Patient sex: M
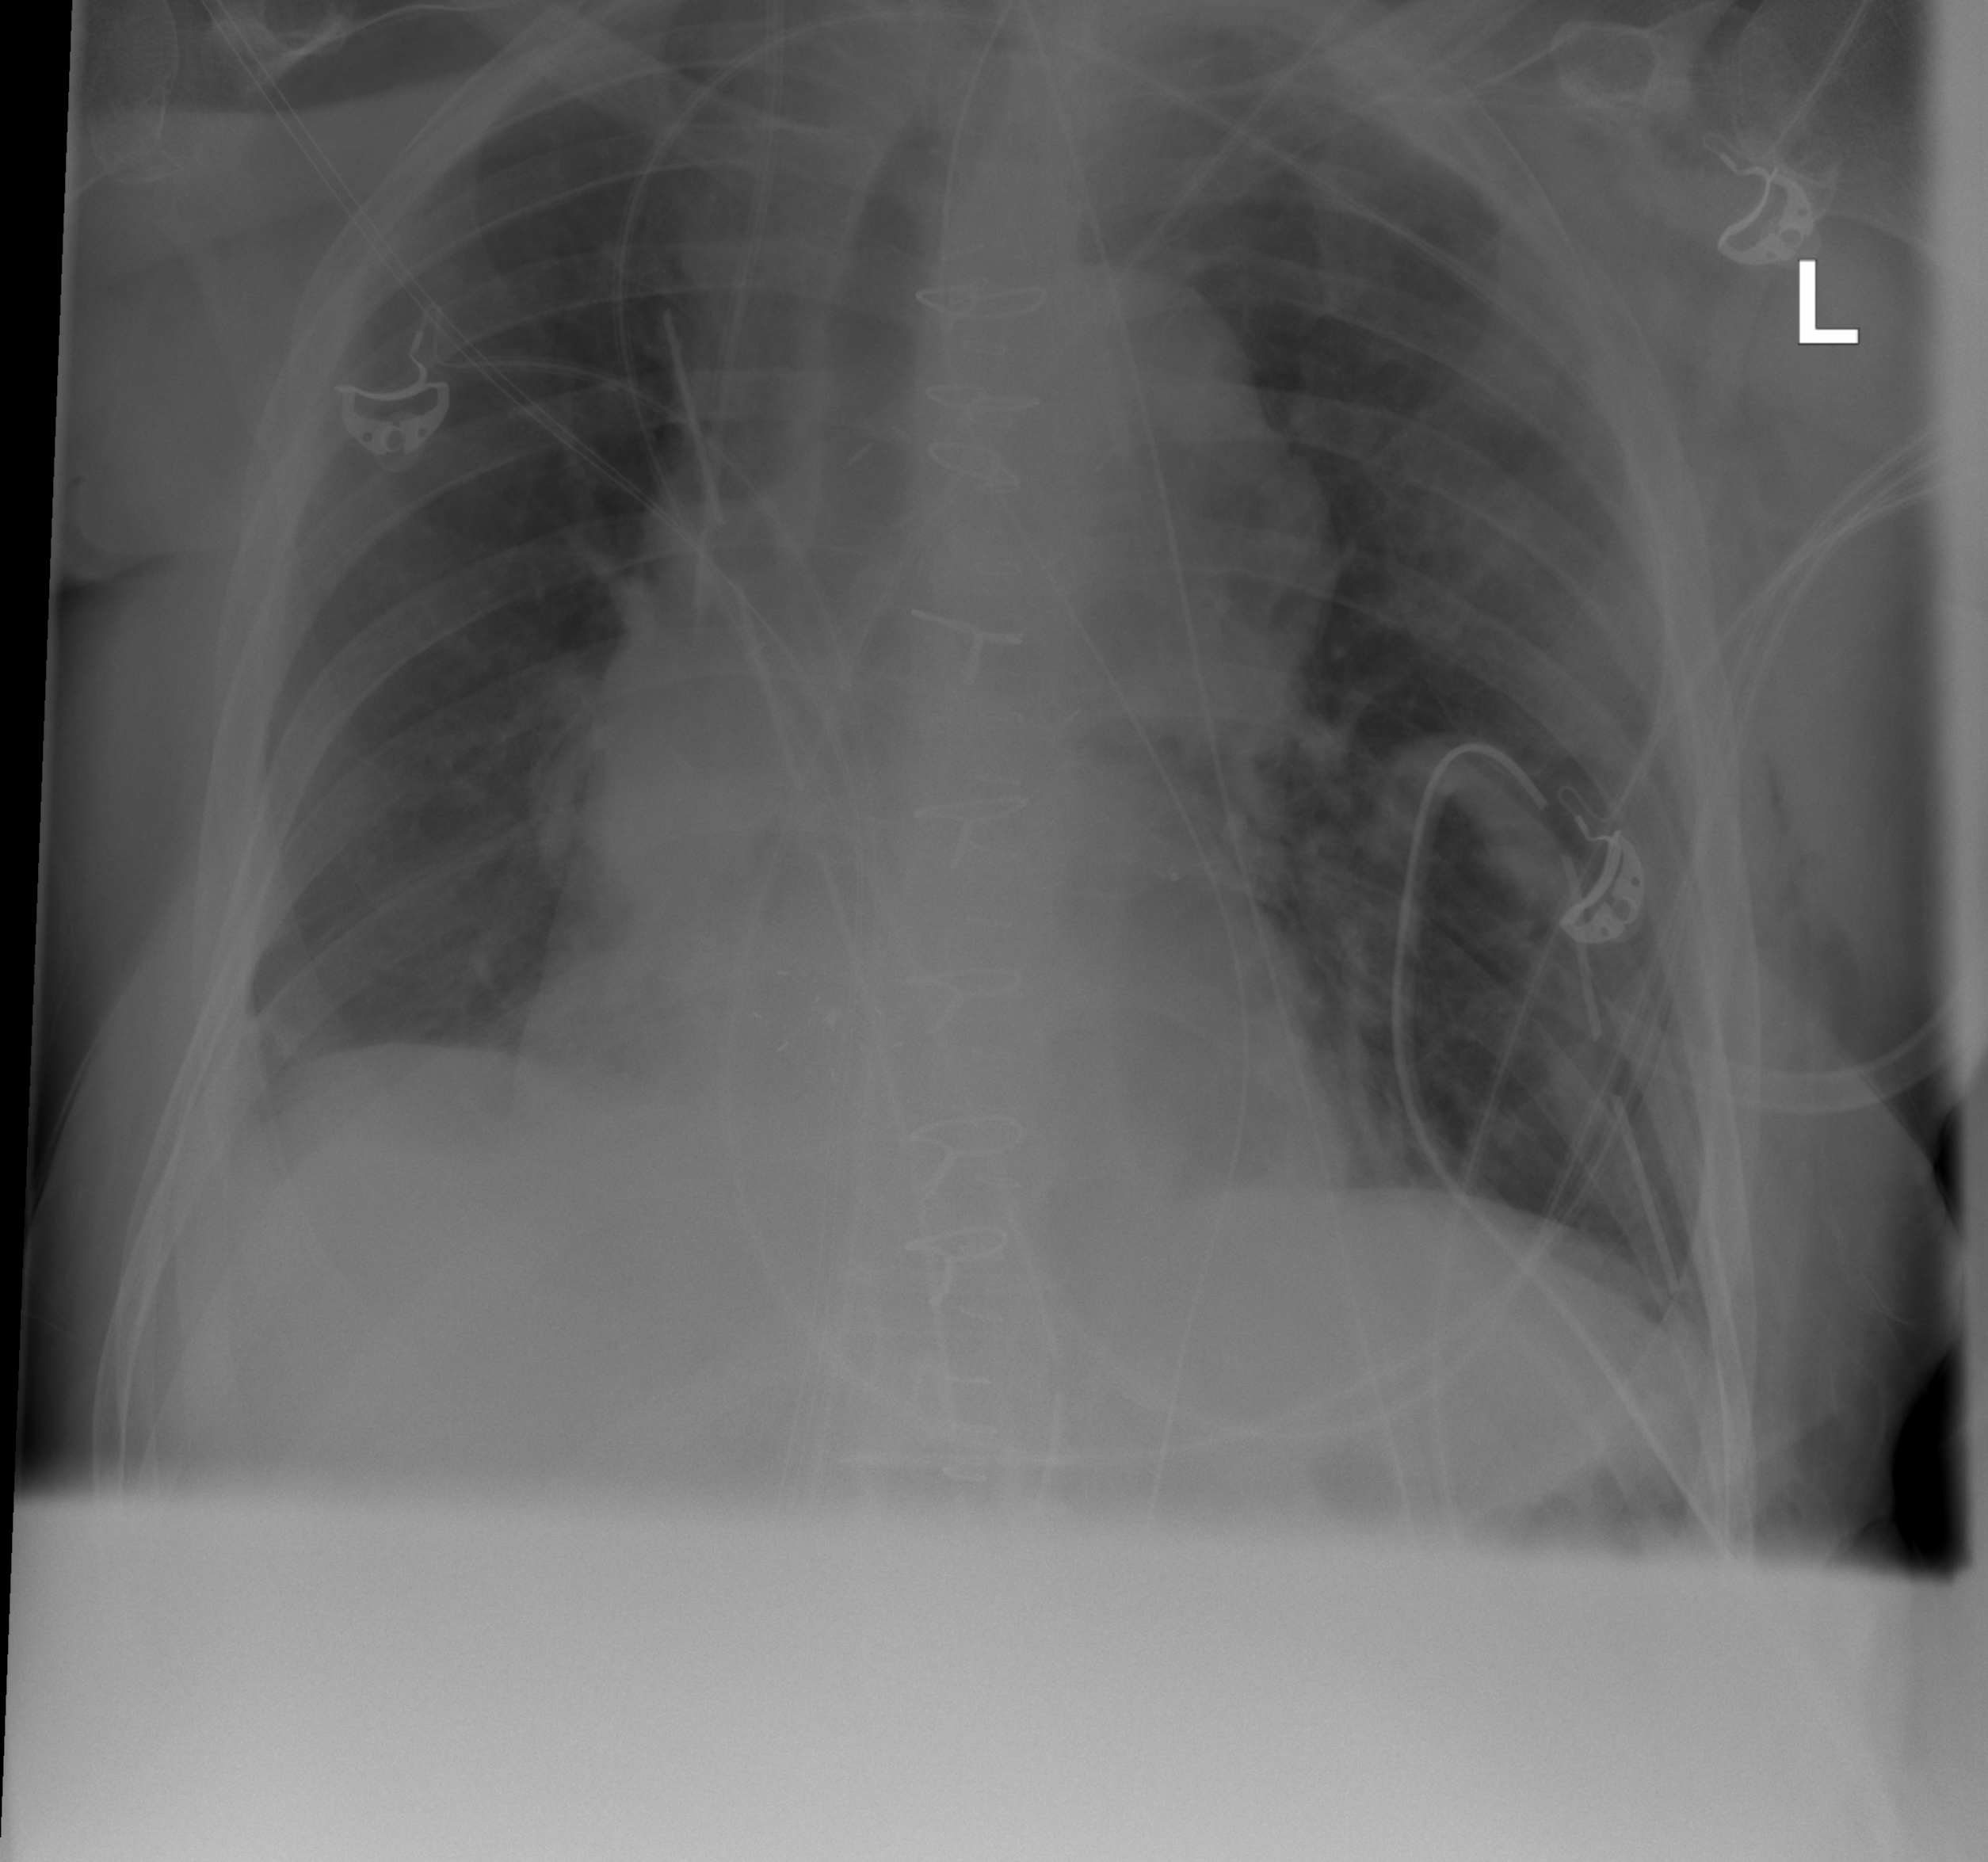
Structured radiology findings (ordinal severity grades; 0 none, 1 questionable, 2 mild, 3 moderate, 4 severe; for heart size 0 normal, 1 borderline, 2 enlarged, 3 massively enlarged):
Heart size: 2
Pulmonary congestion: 0
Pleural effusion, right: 0
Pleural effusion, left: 0
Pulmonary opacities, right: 0
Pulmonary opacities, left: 1
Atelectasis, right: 0
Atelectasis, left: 2